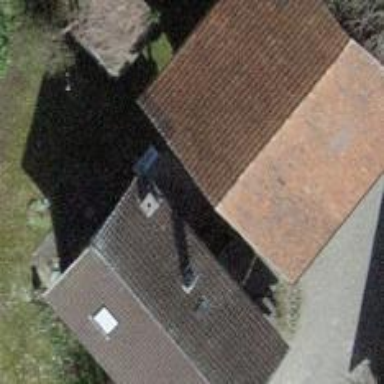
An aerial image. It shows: Rural barn.